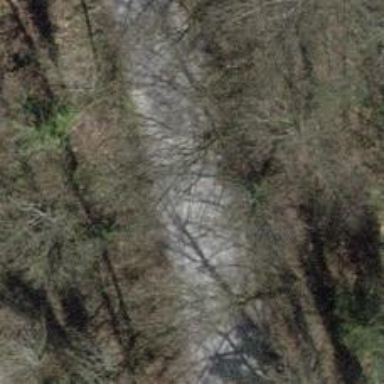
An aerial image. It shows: Forestry track with grade1 tracktype suitable for forestry vehicles.